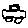
Label: car